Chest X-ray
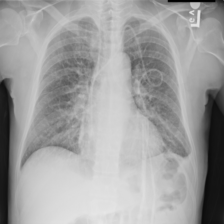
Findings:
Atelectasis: negative
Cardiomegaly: negative
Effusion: positive
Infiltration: negative
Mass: negative
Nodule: negative
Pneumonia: negative
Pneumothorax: negative
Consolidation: negative
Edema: negative
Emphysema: negative
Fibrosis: negative
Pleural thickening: negative
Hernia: negative